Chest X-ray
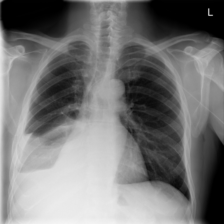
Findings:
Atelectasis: negative
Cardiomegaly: negative
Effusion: positive
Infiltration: negative
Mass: negative
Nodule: negative
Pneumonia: negative
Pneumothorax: negative
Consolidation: negative
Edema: negative
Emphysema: negative
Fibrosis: negative
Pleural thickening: negative
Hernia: negative